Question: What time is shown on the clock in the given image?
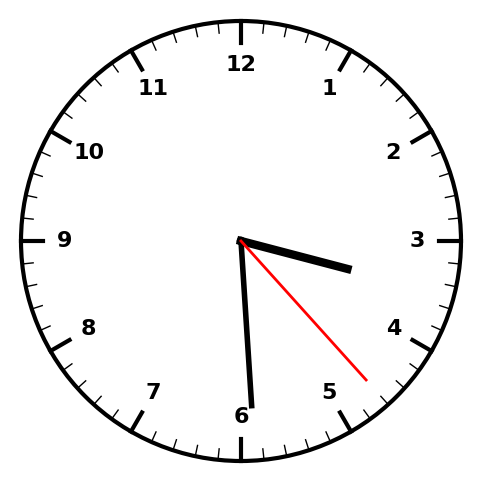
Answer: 03:29:23